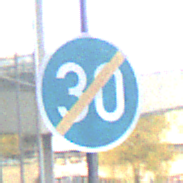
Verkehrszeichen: EndeMindestgeschwindigkeit
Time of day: SunriseSunset
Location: Outdoor (Urban)
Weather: PartlyCloudy
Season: NotSpecified
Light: Natural